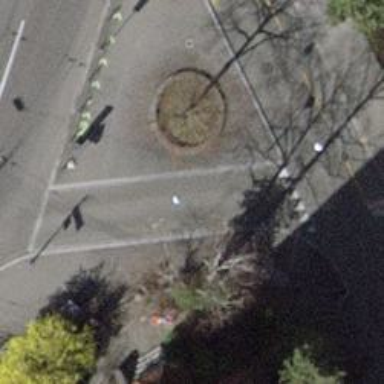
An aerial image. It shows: Asphalt sidewalk.